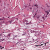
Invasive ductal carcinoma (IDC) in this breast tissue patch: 1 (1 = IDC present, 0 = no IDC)